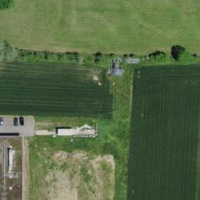
EUNIS habitat code: 25
Species observed at this site:
Prunus spinosa